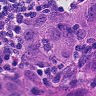
Metastatic tissue present: yes